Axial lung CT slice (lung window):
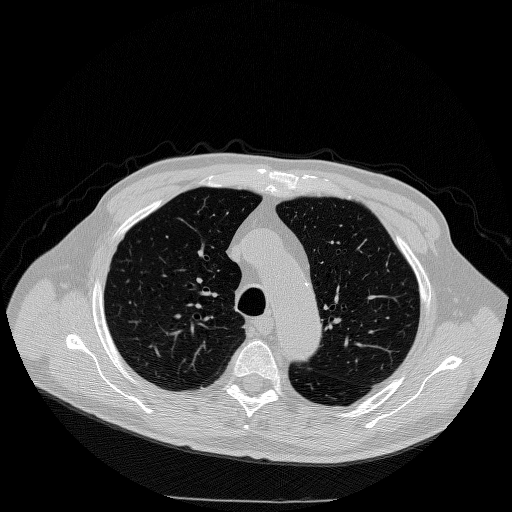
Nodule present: no